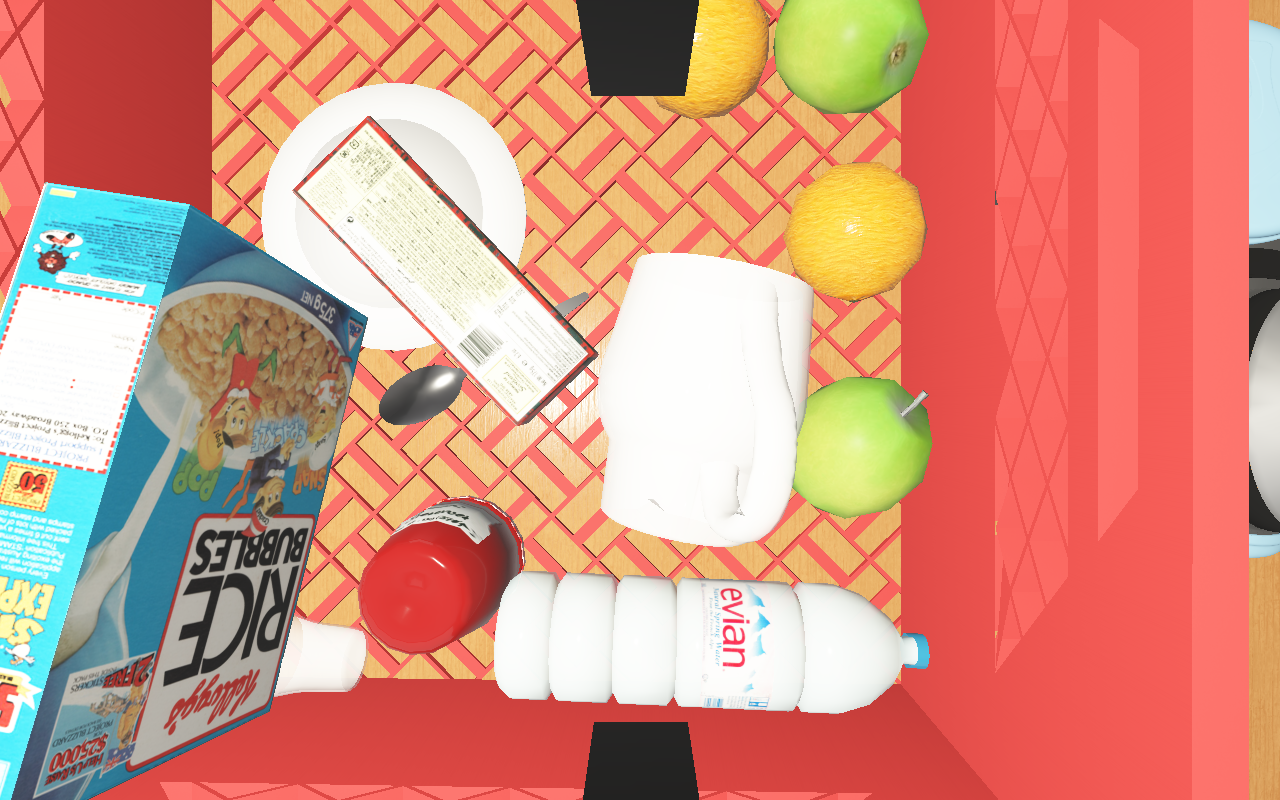
Objects in the scene:
carafe
water bottle
apple
orange
wineglass
honey jar
cereal box